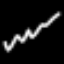
Label: squiggle